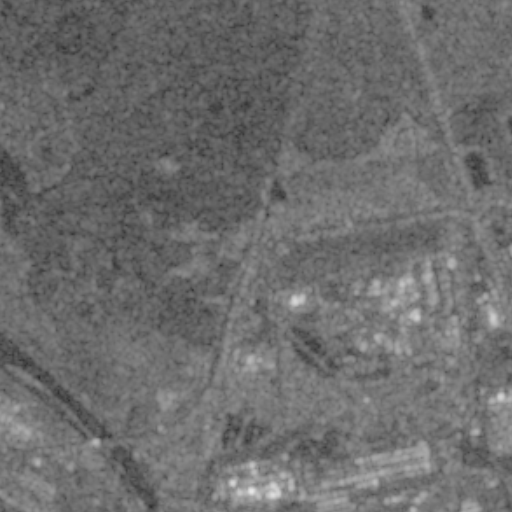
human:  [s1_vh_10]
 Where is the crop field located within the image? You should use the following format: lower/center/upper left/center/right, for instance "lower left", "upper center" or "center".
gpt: The crop field is located in the upper right of the image.
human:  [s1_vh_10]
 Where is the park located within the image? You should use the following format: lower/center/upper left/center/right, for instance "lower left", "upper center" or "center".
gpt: The park is located in the lower left of the image.
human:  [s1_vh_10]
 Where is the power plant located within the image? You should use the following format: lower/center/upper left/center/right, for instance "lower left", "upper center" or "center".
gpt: The power plant is located in the lower center of the image.
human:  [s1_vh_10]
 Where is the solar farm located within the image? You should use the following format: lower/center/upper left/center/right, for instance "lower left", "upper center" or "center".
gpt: The solar farm is located in the center right of the image.
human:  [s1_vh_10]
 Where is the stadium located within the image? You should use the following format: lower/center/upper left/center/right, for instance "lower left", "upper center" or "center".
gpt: The stadium is located in the lower left of the image.
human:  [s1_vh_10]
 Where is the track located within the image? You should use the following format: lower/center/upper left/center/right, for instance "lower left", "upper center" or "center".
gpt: The track is located in the lower left of the image.
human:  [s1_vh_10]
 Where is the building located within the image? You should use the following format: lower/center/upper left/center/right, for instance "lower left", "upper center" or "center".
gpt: There is no building in the image.

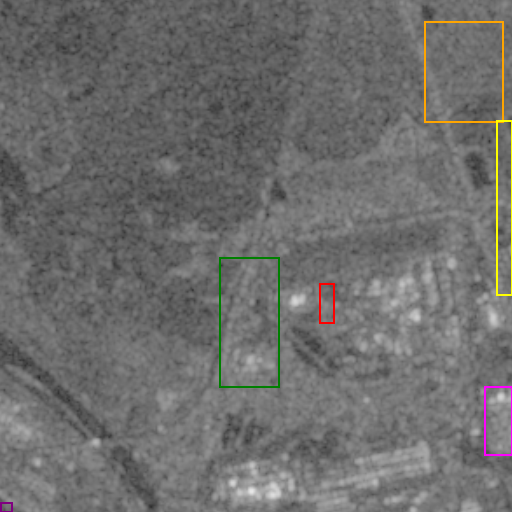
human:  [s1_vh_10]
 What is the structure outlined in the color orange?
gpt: The structure outlined in orange is a crop field.
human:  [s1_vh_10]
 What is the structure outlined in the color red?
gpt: The structure outlined in red is a parking lot.
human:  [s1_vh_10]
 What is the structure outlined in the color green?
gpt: The structure outlined in green is a power plant.
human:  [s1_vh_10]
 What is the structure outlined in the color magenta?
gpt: The structure outlined in magenta is a power substation.
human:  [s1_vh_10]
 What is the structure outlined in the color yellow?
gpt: The structure outlined in yellow is a solar farm.
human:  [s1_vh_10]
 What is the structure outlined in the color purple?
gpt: The structure outlined in purple is a stadium.
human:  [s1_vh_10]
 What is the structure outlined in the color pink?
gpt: There is no pink outline.